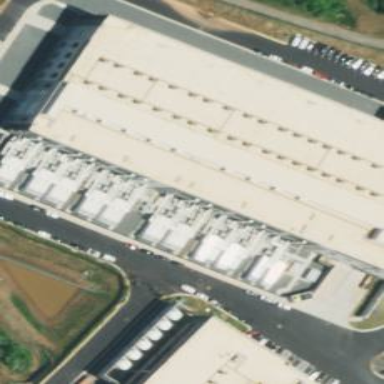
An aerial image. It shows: Data center building.